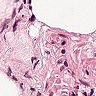
Metastatic tissue present: no